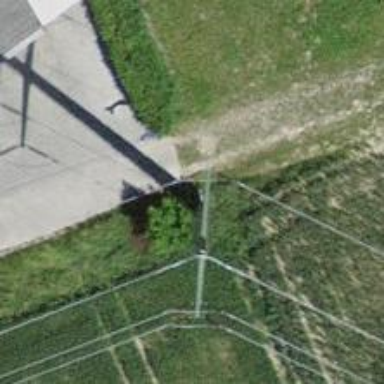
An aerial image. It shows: Power line with three cables.